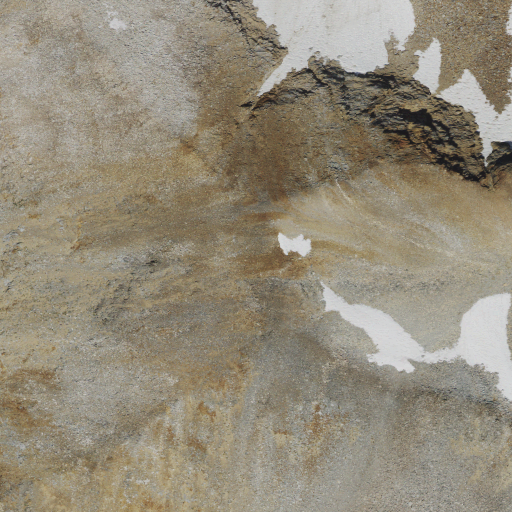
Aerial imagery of mountain in California named Triple Divide Peak containing barren land, snow, shrub, and grassland